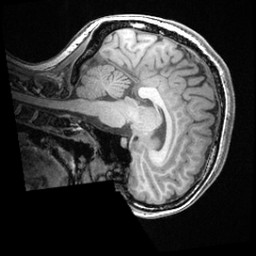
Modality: T1w
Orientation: sagittal
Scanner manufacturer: ge
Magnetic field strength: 3 T
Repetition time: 0.008572 s
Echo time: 0.003384 s